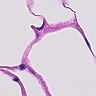
Metastatic tissue present: no